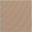
Piece: xx